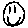
Label: smiley face